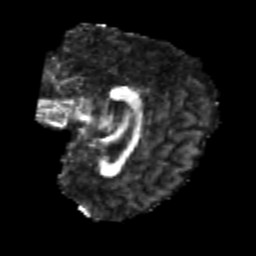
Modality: FA
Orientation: sagittal
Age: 23
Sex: female
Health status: healthy
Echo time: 0.074 s